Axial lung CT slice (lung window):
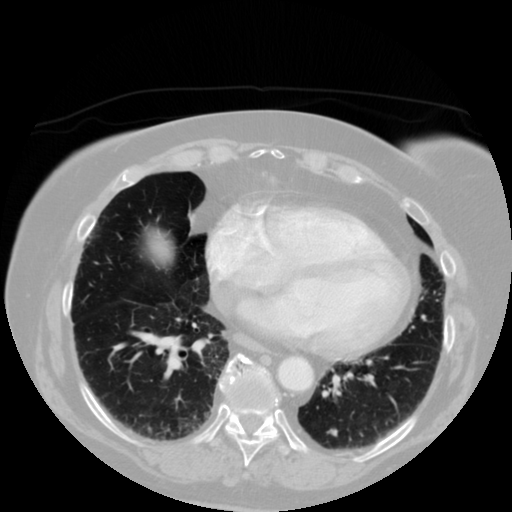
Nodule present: no